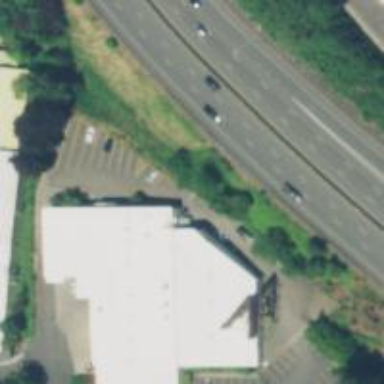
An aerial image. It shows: Building that houses car repair shop.